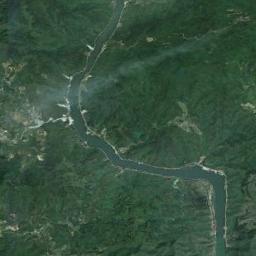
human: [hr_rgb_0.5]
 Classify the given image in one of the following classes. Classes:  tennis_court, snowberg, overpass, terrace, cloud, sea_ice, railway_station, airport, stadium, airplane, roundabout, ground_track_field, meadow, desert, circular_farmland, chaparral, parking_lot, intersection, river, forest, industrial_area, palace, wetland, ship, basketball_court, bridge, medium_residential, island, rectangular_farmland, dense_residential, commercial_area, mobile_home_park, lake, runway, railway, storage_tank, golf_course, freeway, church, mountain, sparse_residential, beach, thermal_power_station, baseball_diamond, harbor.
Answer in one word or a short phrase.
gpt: river